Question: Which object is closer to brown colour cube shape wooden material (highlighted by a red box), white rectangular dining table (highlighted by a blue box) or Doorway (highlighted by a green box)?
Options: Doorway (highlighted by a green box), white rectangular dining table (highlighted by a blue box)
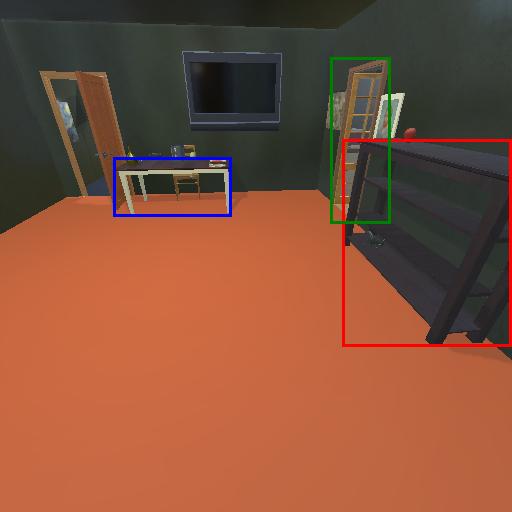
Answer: Doorway (highlighted by a green box)